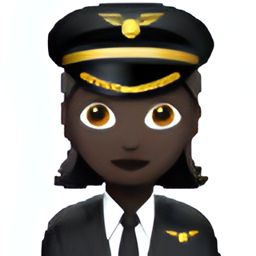
Name: female pilot type 6
Emoji: 👩🏿‍✈️
Group: People & Body
Sub-group: person-role